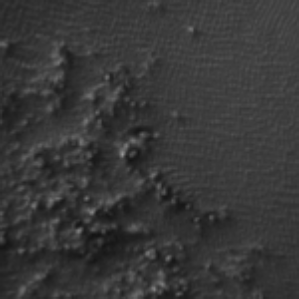
Label: frost